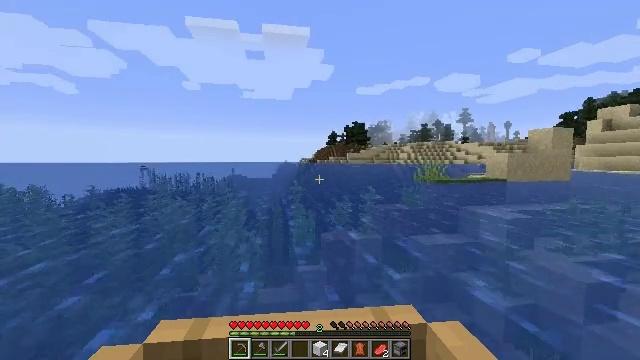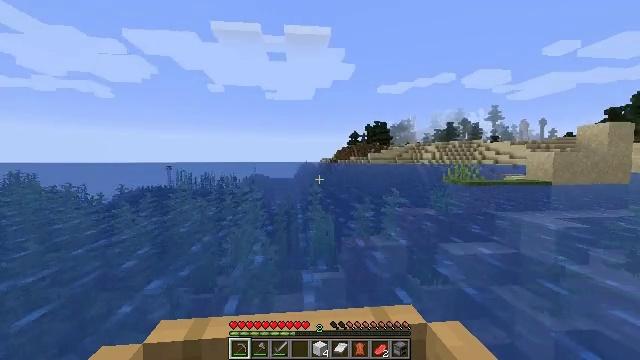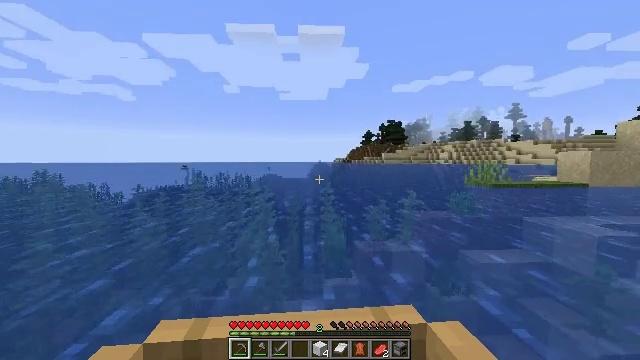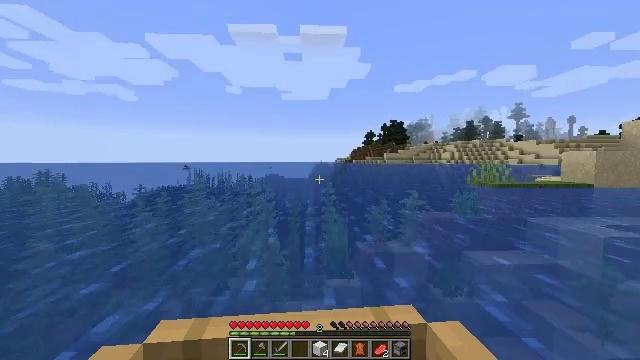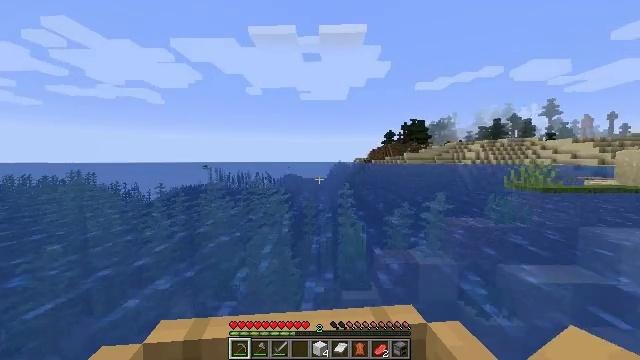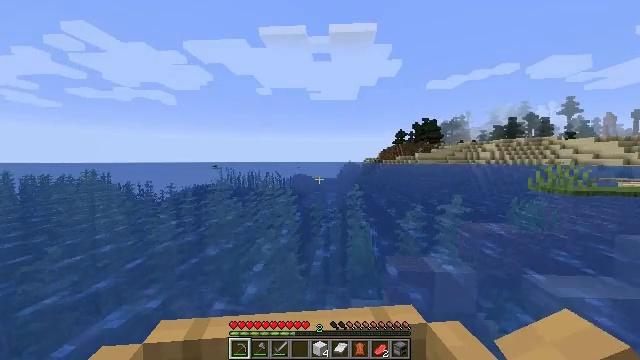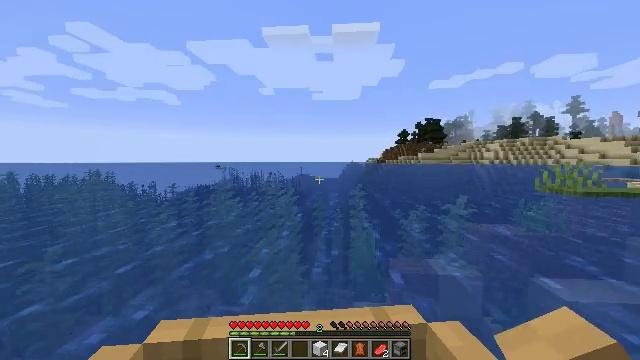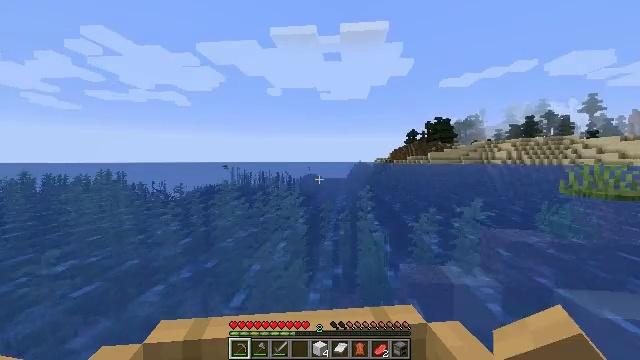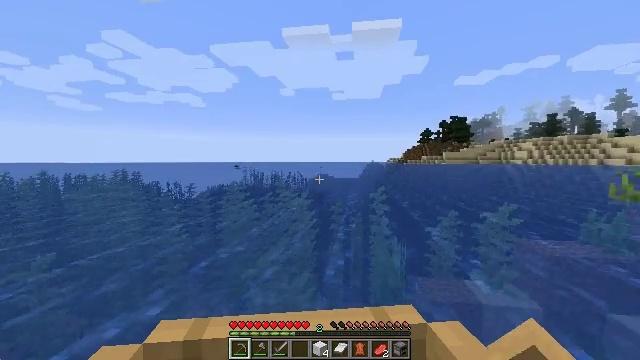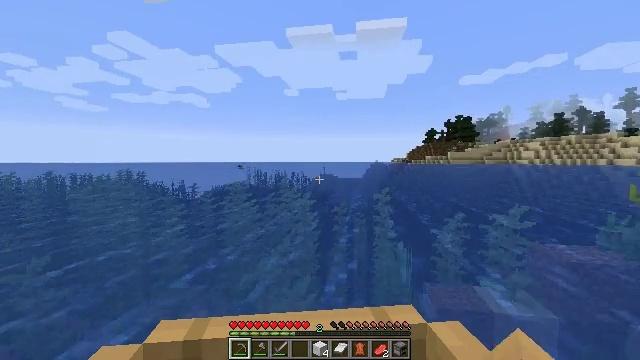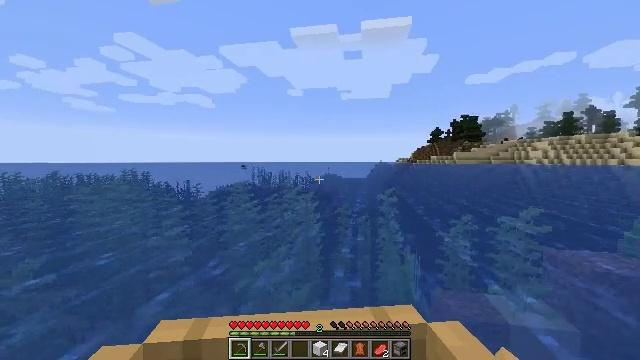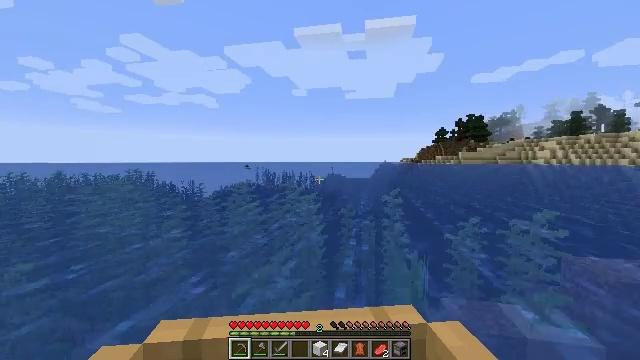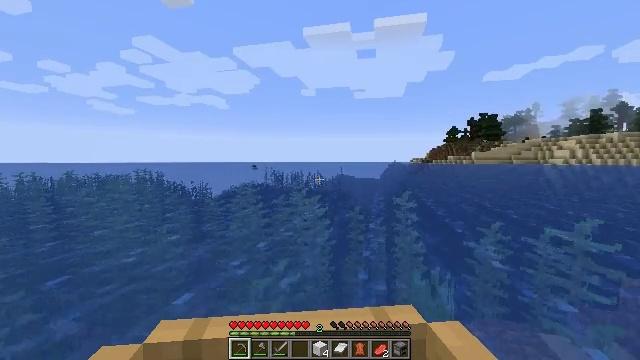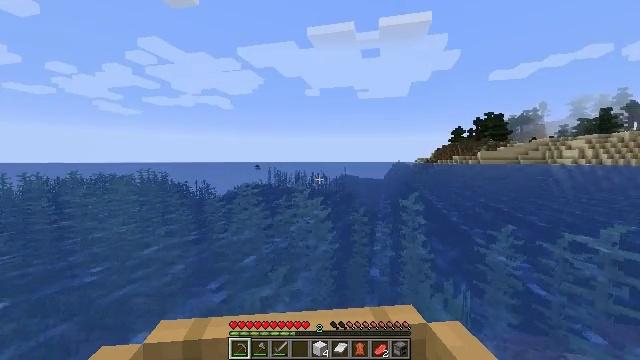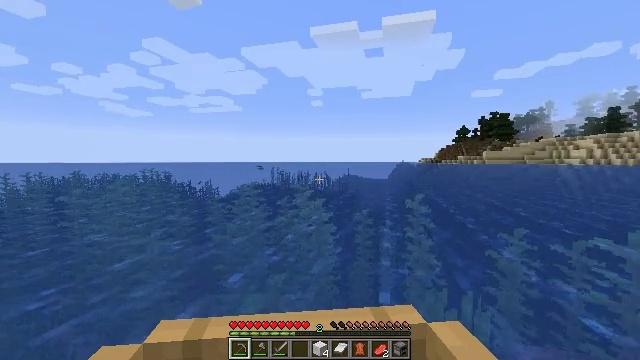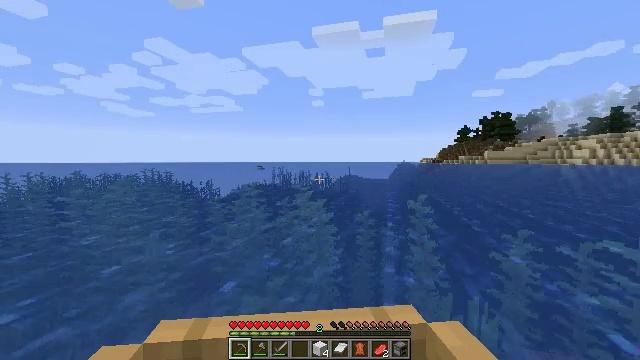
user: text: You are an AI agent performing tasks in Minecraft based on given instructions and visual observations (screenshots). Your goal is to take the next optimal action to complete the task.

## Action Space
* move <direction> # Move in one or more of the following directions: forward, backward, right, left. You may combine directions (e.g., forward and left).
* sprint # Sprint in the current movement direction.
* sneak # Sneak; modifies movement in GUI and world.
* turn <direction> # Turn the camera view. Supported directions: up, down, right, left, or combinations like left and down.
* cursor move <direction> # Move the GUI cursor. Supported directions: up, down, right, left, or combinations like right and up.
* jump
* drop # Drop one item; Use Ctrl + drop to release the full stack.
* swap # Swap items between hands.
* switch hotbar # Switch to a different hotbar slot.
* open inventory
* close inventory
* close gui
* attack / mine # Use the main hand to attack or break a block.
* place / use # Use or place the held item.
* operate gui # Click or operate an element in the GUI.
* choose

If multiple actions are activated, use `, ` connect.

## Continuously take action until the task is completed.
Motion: motion action
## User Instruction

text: Collect the blue bed by attacking it.
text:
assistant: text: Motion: move forward
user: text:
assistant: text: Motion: move forward
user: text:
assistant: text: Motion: move forward
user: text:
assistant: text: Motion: move forward
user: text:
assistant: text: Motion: move forward
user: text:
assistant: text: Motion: move forward
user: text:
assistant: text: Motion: move forward
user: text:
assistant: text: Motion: move forward
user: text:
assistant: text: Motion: move forward
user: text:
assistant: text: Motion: move forward
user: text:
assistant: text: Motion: move forward
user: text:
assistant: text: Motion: move forward
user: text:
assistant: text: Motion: move forward
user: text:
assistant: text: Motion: move forward
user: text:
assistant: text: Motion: move forward
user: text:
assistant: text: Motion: move forward
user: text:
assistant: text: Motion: move forward
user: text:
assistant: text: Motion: move forward
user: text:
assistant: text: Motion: move forward and move right
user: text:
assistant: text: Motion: move forward and move right
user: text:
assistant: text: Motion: move forward and move right
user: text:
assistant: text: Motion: move forward and move right
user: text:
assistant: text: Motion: move forward
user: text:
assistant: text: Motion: move forward
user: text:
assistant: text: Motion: move forward
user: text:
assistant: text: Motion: move forward
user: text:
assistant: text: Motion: move forward
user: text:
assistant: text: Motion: move forward
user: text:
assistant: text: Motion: move forward
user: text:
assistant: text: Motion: move forward